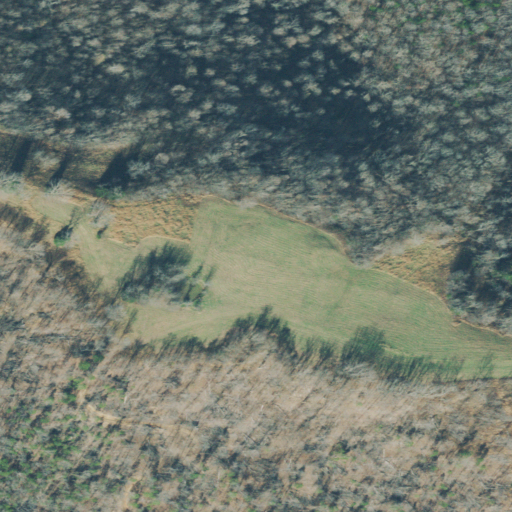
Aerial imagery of mountain in Tennessee named Ward Hill containing deciduous forest, pasture, and mixed forest